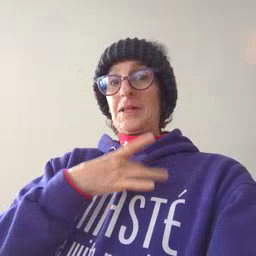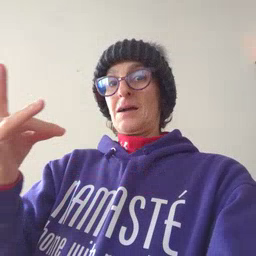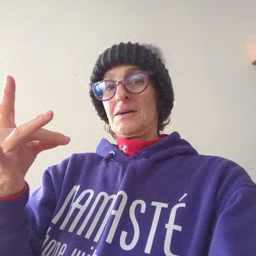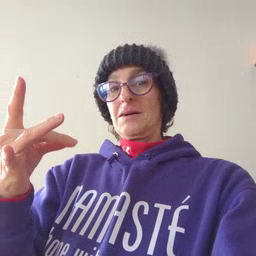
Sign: like